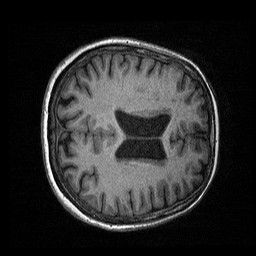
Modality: T1w
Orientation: axial
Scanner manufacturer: siemens
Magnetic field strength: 3 T
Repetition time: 2.3 s
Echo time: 0.00226 s